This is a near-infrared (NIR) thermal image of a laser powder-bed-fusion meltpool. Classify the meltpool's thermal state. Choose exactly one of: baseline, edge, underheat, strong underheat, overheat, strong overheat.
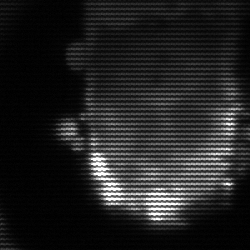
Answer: baseline